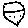
Label: square